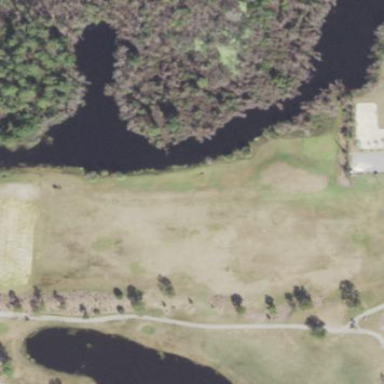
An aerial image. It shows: Area with grass used as rough in golf course.